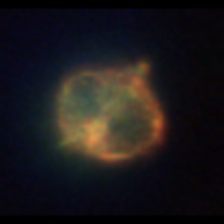
Taxon: Ciliates
Group: Other